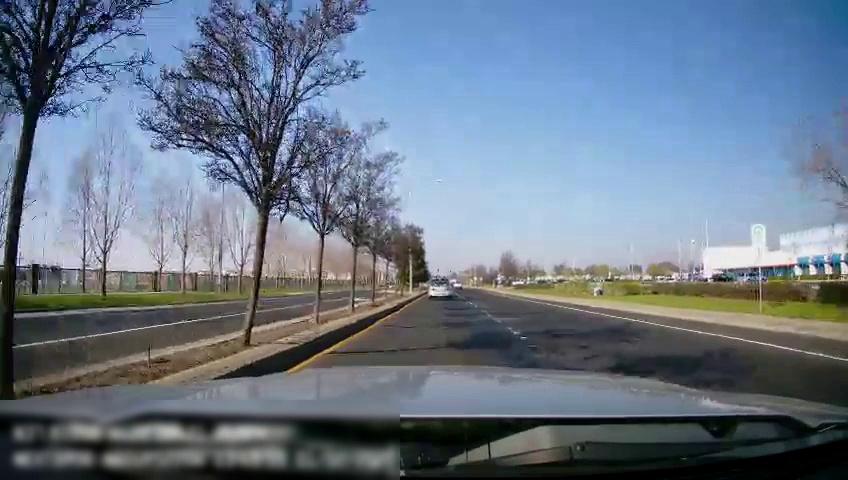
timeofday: Day
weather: Sunny
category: Drivable Space
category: Drivable Space
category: Vehicles | SUV
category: Vehicles | Car
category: Lanes | Current Lane
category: Lanes | Current Lane
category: Lanes | Alternate Lane
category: Lanes | Opposite Lane